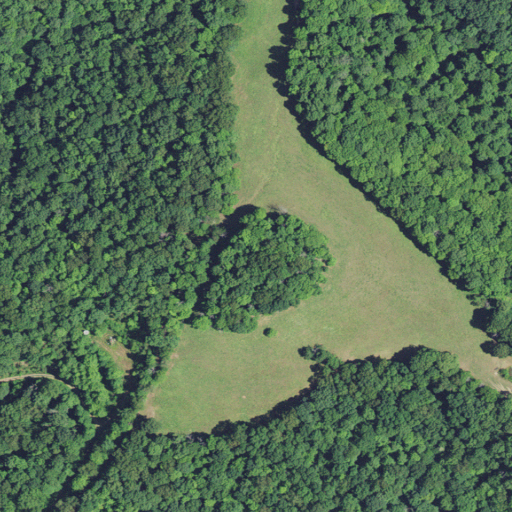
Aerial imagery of mountain in West Virginia named Barnes Knob containing deciduous forest, pasture, and mixed forest